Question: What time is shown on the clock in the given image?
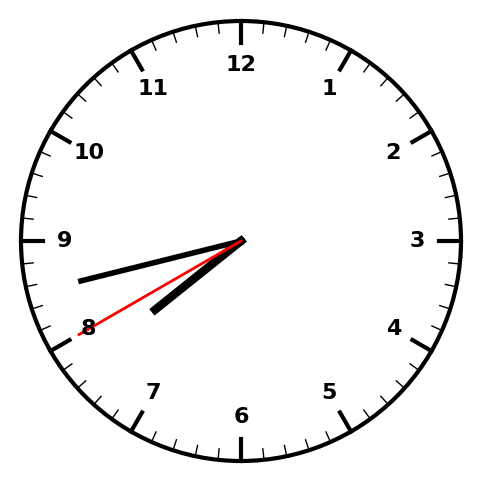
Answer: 07:42:40